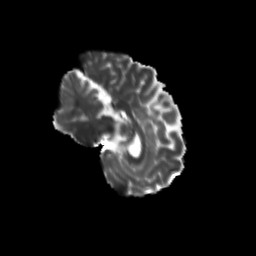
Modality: T2w
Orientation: sagittal
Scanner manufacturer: siemens
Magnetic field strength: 3 T
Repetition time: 9.2 s
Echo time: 0.084 s